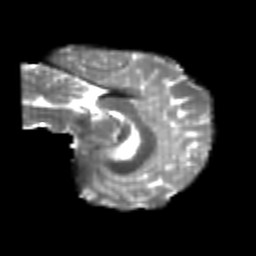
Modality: T2w
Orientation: sagittal
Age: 20
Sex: female
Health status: healthy
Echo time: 0.074 s